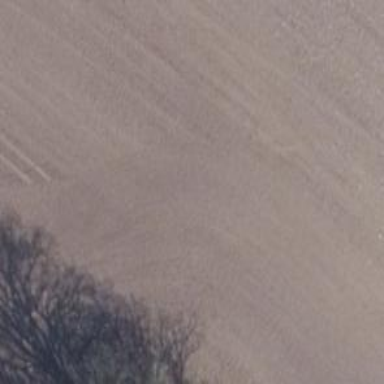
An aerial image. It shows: Dirt path.